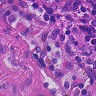
Metastatic tissue present: no